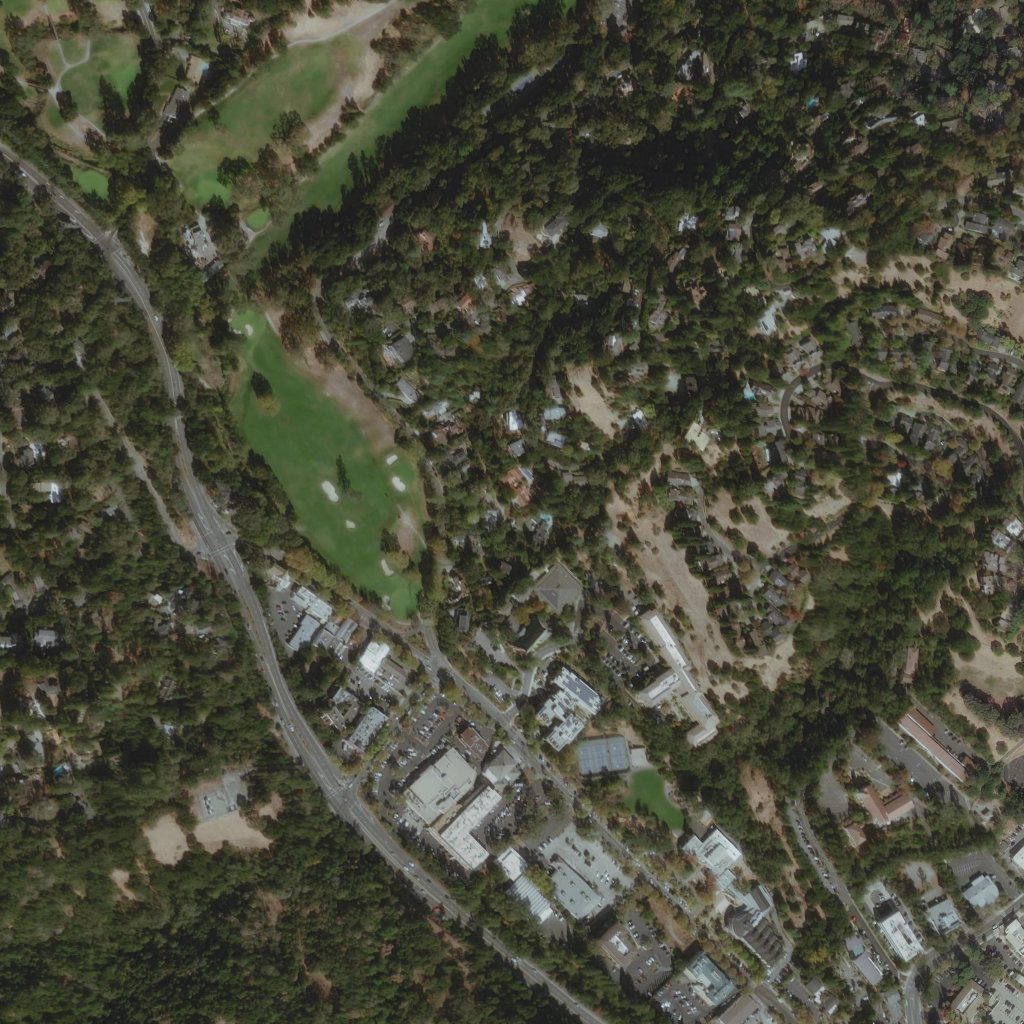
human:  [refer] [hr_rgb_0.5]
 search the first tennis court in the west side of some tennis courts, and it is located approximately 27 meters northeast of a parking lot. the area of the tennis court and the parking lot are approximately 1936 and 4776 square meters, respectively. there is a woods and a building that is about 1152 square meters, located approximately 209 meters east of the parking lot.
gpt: <box>[[56, 71, 61, 76, 0]]</box>

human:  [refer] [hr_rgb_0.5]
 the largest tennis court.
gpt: <box>[[56, 71, 61, 76, 0]]</box>